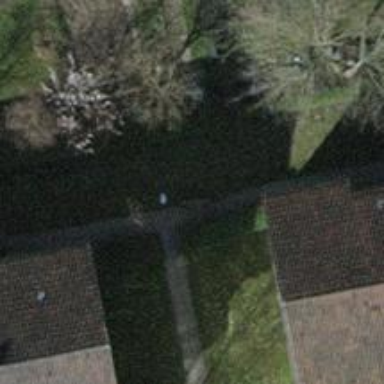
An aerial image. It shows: Footway surfaced with paving stones.